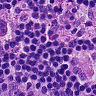
Metastatic tissue present: no